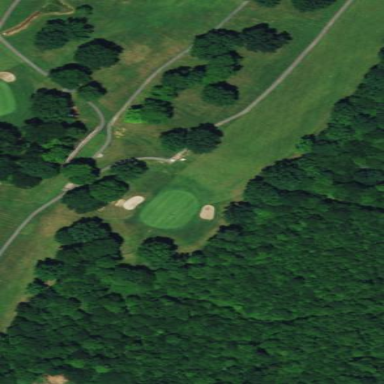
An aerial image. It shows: Golf fairway surrounded by grass.